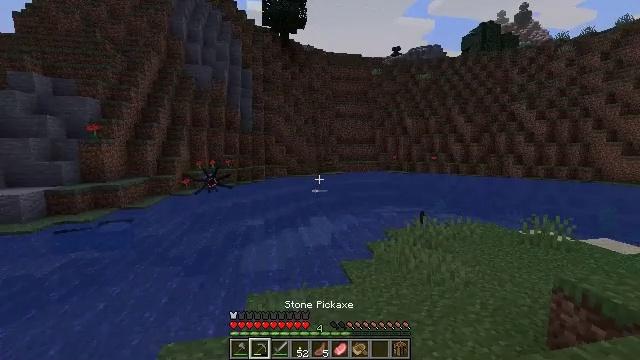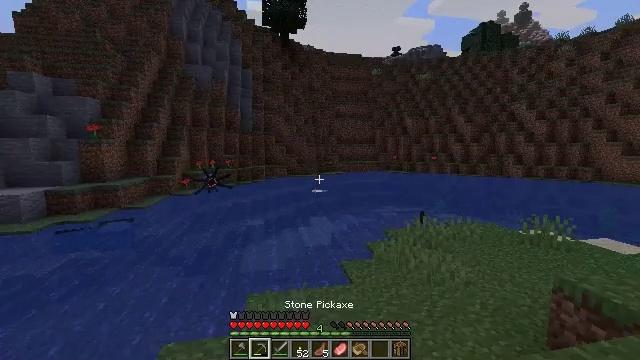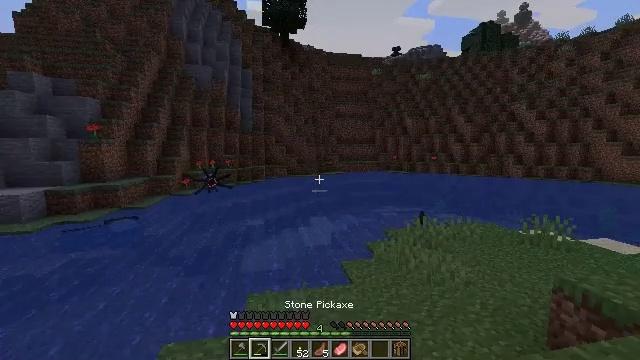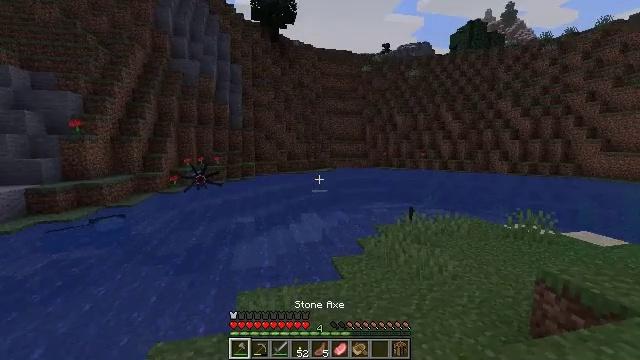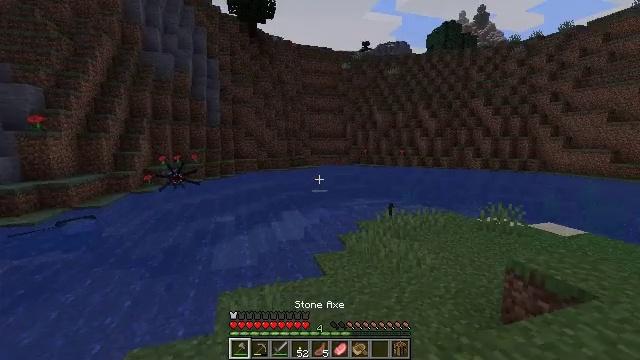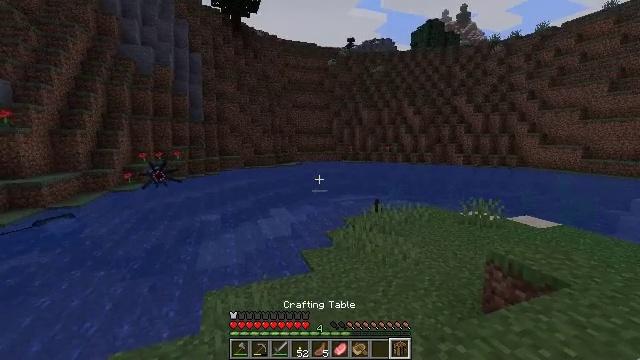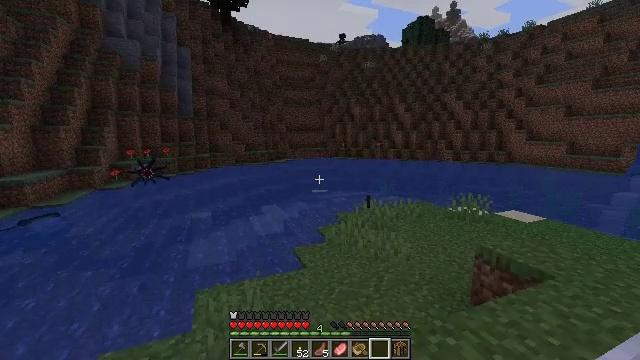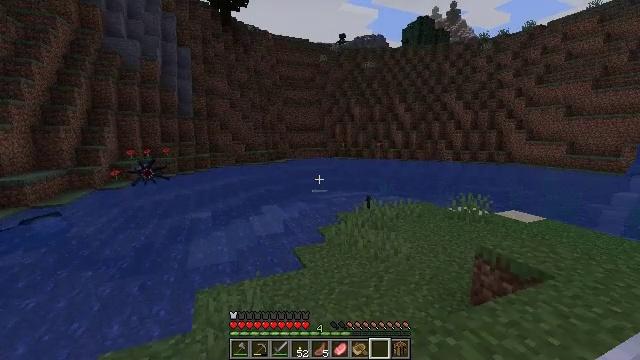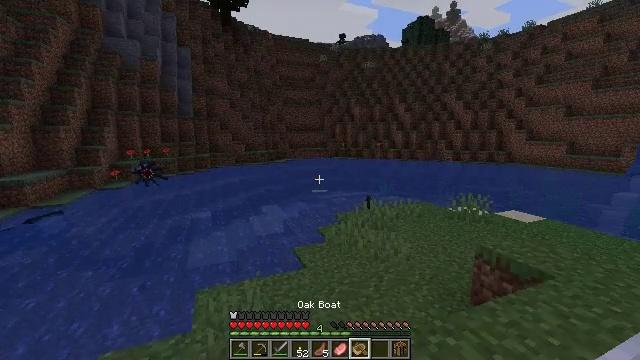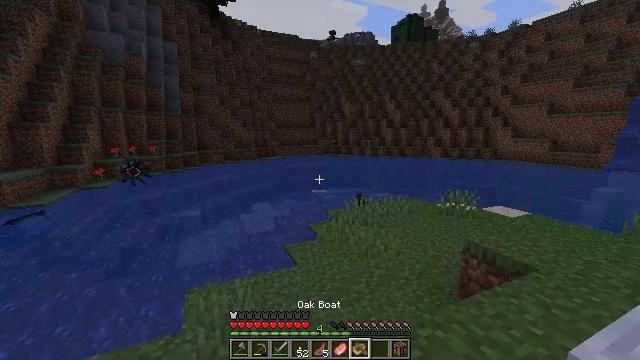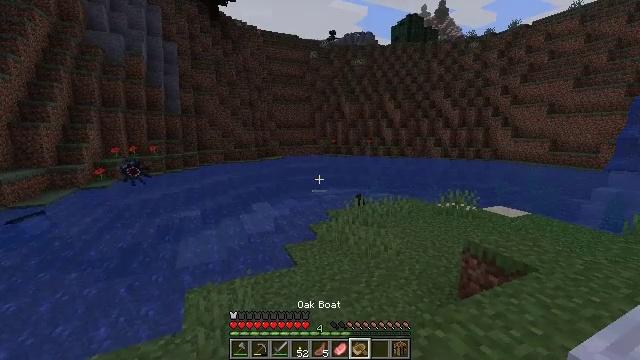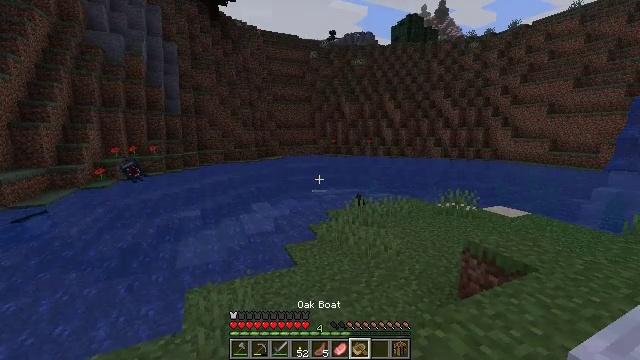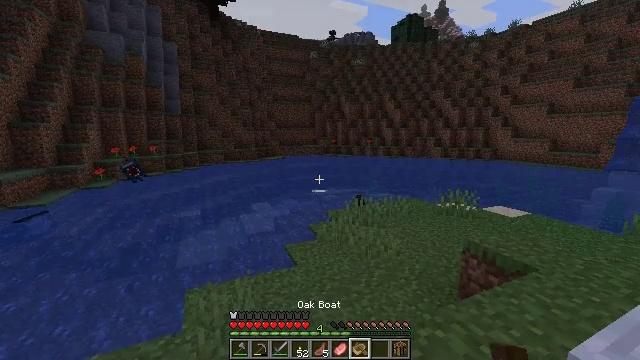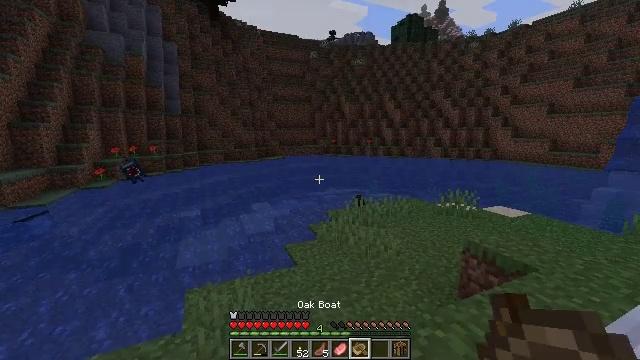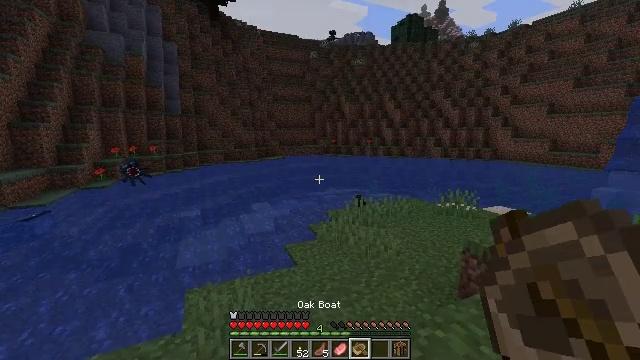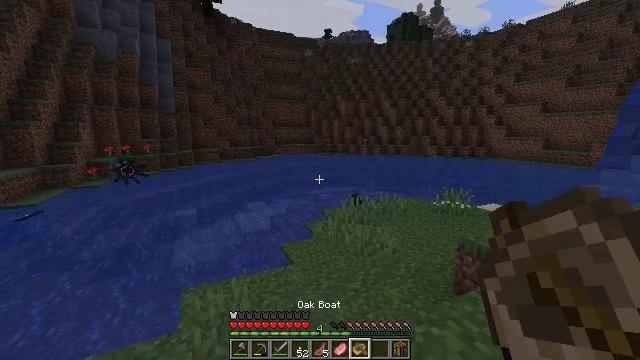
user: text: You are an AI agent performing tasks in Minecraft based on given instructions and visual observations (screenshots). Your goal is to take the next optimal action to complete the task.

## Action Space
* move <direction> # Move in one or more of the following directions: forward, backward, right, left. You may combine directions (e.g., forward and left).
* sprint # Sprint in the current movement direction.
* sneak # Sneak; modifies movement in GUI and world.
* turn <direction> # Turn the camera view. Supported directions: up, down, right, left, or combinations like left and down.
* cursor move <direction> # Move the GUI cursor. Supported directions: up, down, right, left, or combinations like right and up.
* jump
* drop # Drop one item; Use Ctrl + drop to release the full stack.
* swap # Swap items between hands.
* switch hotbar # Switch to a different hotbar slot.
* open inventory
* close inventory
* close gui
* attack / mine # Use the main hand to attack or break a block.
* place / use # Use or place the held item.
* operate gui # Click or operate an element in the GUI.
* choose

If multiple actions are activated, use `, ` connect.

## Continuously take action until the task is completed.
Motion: motion action
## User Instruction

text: Mine the light gray bed.
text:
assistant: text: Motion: no_op
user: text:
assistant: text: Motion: no_op
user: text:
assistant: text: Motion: turn right
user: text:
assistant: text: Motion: turn right
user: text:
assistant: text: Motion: turn right
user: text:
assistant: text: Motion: turn right
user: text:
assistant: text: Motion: no_op
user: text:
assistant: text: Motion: no_op
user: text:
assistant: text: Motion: turn right
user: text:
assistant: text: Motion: no_op
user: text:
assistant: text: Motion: no_op
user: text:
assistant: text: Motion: no_op
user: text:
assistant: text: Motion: no_op
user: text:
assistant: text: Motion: no_op
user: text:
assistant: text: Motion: no_op
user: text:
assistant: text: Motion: turn right
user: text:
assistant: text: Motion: turn right
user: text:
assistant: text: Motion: turn right
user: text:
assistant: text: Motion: turn right and down
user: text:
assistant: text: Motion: turn right and down
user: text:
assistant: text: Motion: turn right and down
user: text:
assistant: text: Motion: turn right and down
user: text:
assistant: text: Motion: no_op
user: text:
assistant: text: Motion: no_op
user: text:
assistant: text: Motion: no_op
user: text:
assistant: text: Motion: turn right
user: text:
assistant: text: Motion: turn right
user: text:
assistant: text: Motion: turn right
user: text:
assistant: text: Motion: turn right
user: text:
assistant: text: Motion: no_op